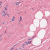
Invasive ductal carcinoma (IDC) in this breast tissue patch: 1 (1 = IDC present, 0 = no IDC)